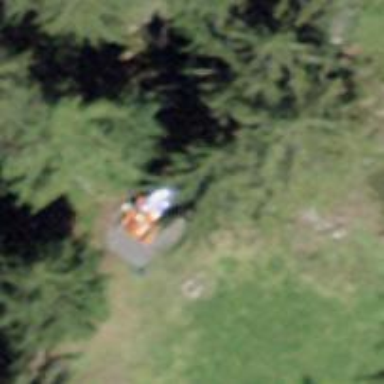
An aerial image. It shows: Picnic table located in leisure land area.